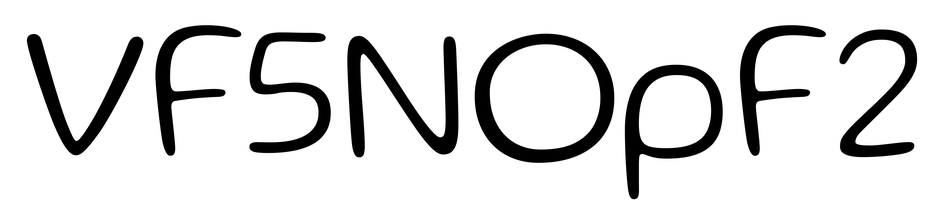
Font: Gluten_ExtraLight